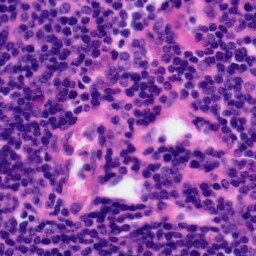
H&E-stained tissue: Tonsil